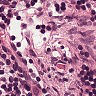
Metastatic tissue present: no